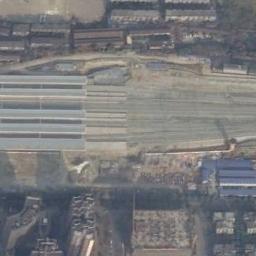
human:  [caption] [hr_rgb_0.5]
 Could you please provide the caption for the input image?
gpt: There is a railway station under construction in the suburbs .

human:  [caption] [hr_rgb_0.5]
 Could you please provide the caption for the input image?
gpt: The railway station is next to some buildings .

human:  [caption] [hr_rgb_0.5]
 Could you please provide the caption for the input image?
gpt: The railway station with lots of railways is surrounded by lots of other buildings .

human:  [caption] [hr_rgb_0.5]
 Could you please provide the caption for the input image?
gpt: There are many buildings of different shapes and sizes beside the railway station .

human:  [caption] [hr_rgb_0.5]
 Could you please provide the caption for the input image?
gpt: There are some buildings beside the gray railway station .